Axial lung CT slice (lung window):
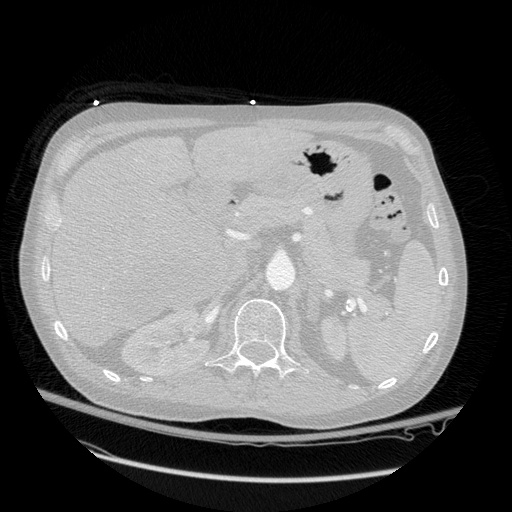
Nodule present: no